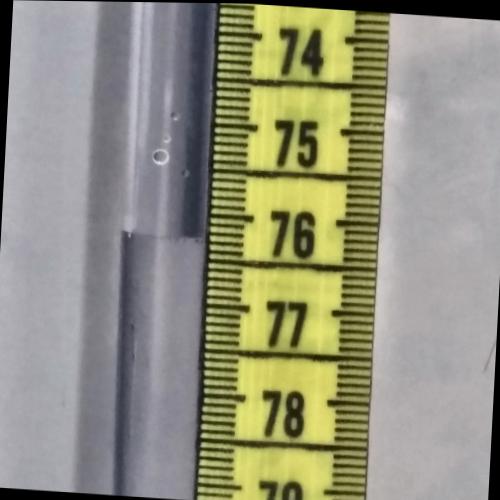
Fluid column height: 76.3 cm